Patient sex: F
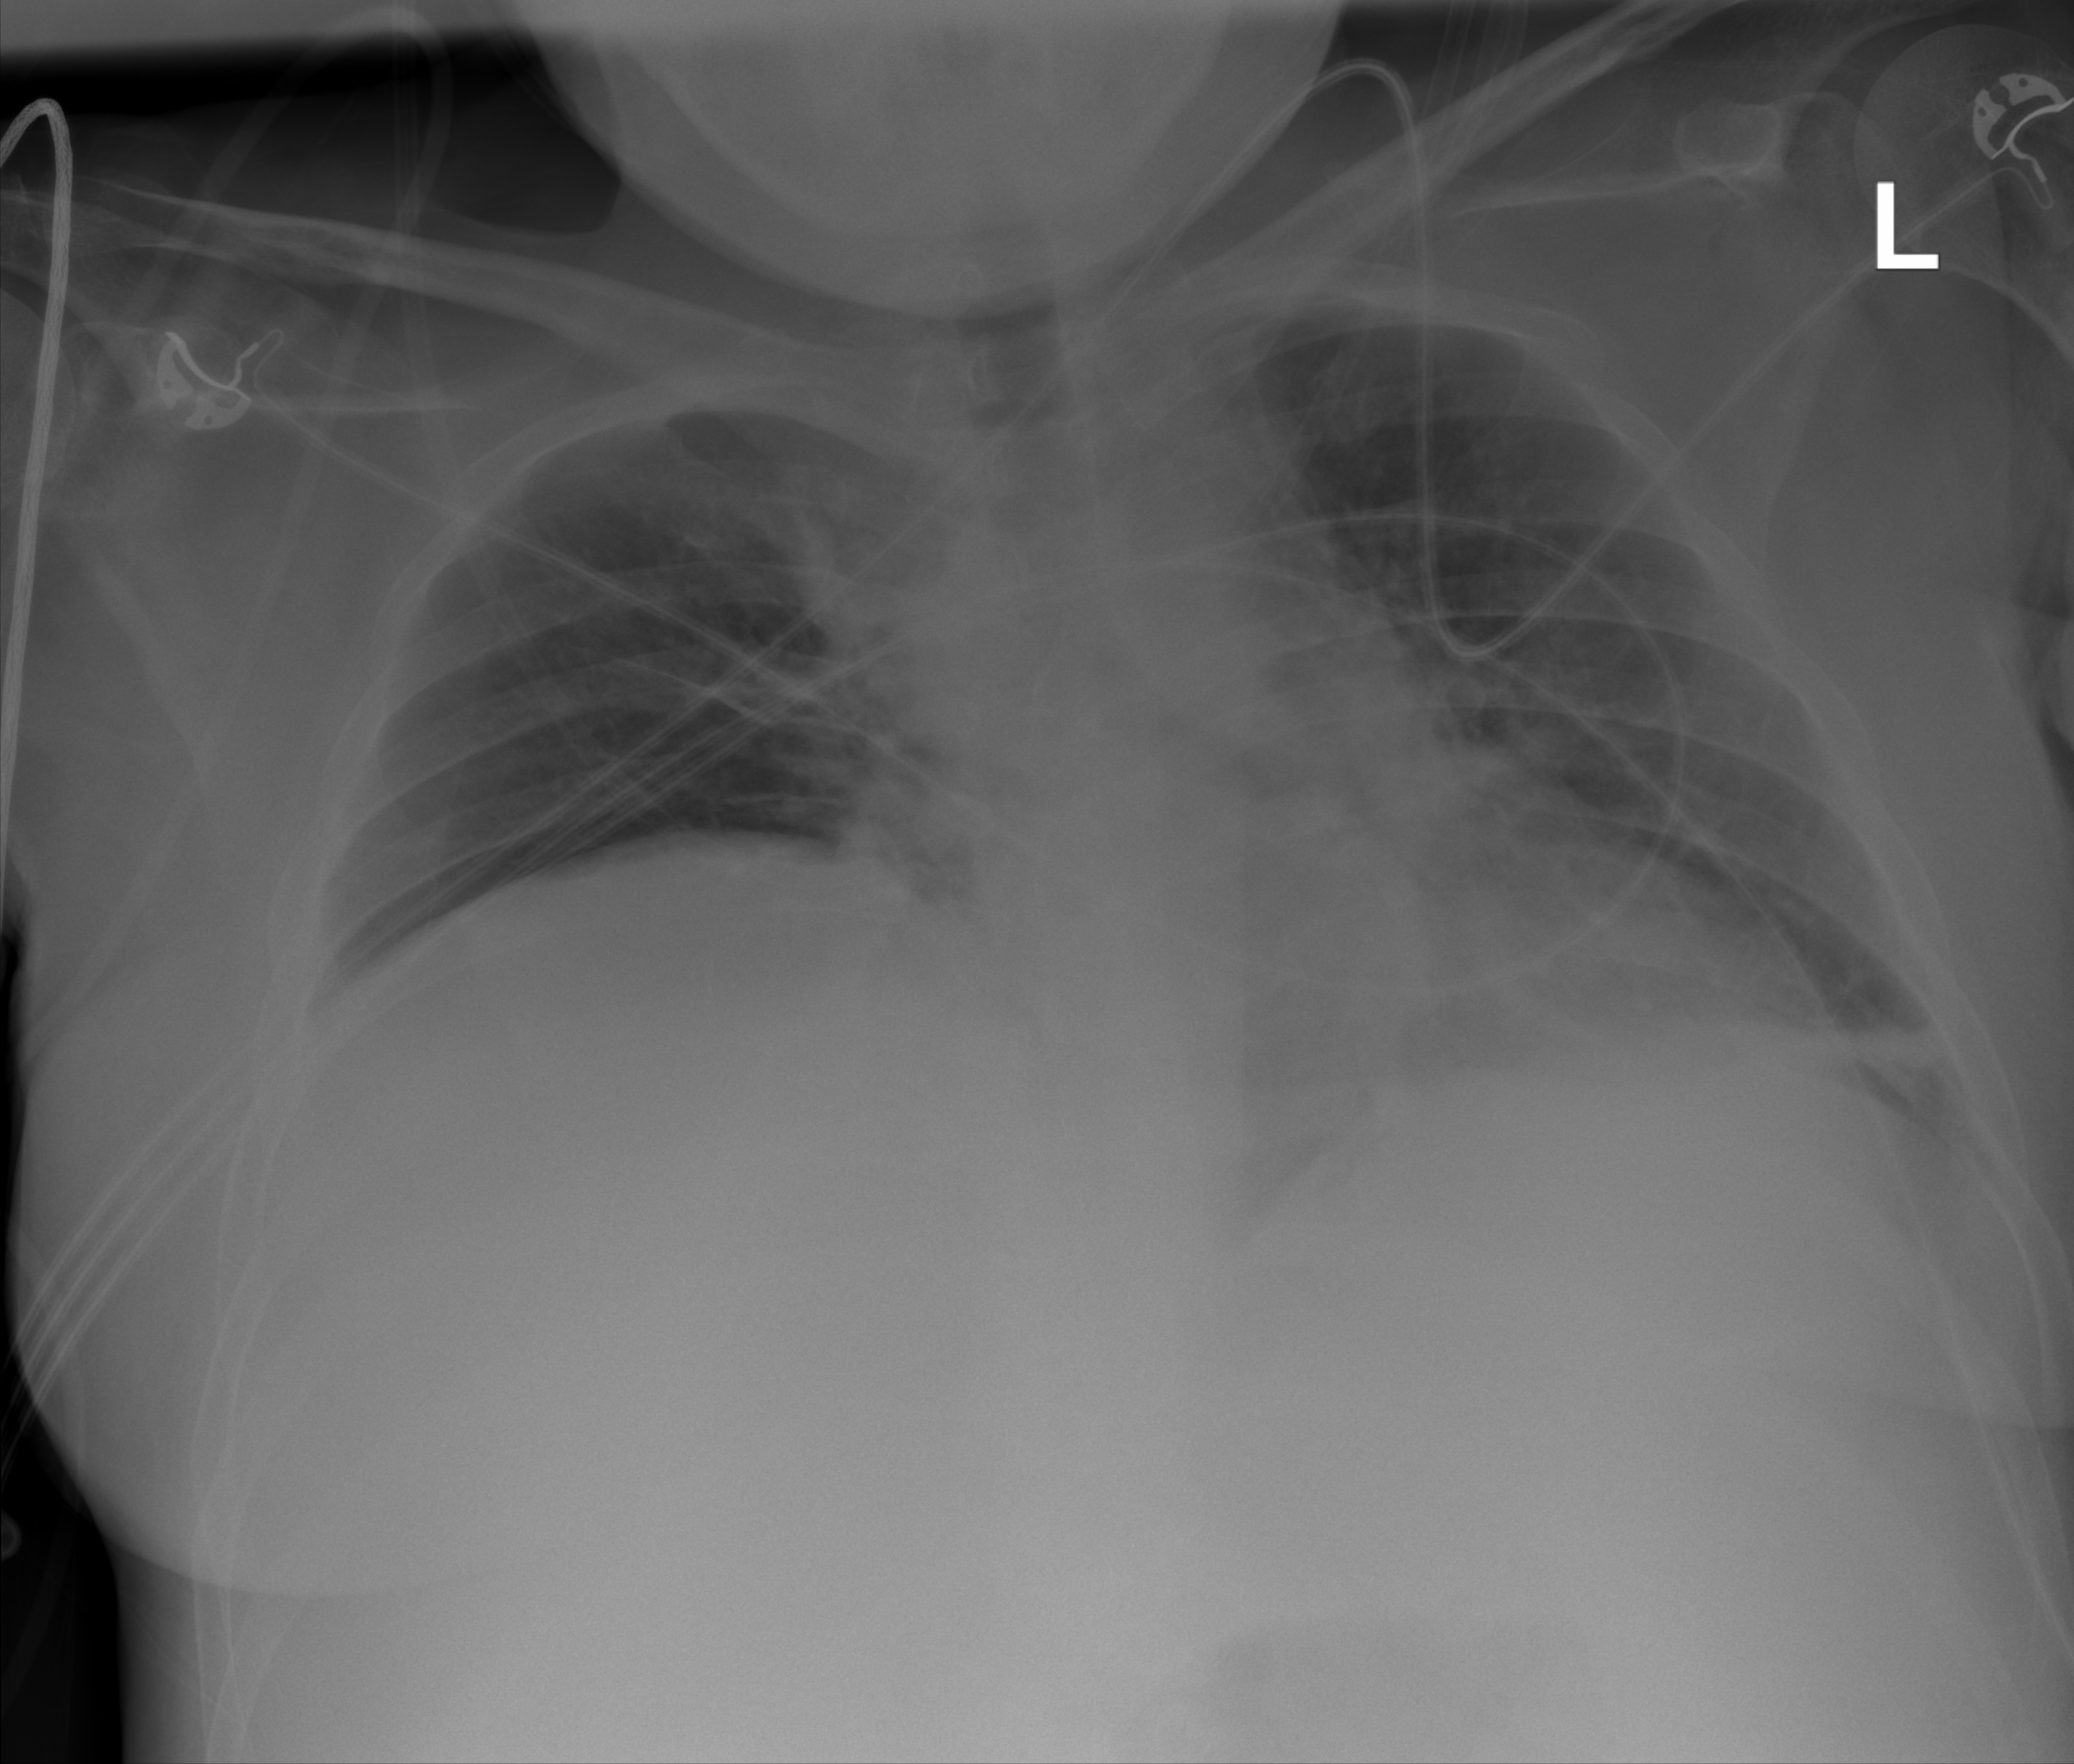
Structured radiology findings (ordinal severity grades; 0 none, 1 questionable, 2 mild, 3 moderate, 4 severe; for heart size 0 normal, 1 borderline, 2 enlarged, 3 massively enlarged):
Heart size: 0
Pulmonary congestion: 0
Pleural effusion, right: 0
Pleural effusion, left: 0
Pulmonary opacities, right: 0
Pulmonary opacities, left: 0
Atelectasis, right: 0
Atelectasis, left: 2